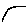
Label: circle